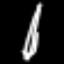
Label: pencil